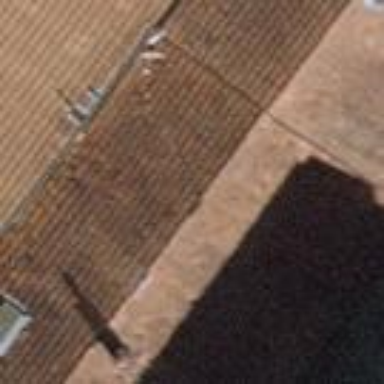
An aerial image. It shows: View of roof of building.